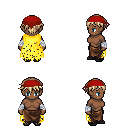
a pixel art fantasy rpg character, female body template, human, dark skin, yellow tattered cape, robe skirt, white blonde short bangs hairstyle, red bandana, white cloth bandages, ghillies, four views (front, back, left, right), 2x2 character sprite sheet, small pixel art, hard edges, no anti-aliasing